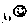
Label: smiley face